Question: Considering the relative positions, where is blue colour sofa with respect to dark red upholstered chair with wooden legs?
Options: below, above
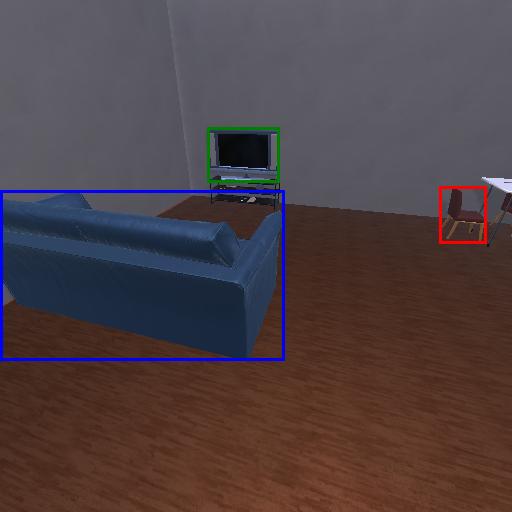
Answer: below